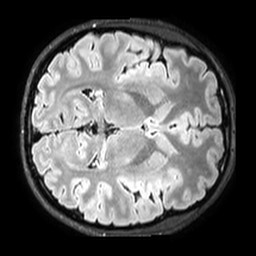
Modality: T2w
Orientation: axial
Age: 25
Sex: female
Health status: healthy
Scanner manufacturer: philips
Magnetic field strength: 3 T
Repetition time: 5 s
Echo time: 0.3218 s